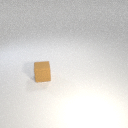
small brown rubber cube